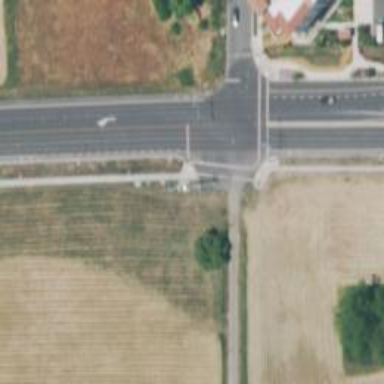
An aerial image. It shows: Marked crossing on footway.